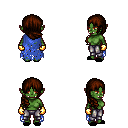
a pixel art fantasy rpg character, female body template, orc, green skin, blue tattered cape, metal pants, brown right-swept hairstyle, gold gloves, black slippers, four views (front, back, left, right), 2x2 character sprite sheet, small pixel art, hard edges, no anti-aliasing